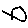
Label: circle